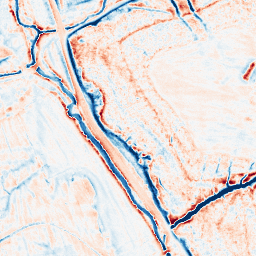
Category: edge_preserving
Decomposition family: anisotropic_diffusion
Decomposition parameters: iterations: 50
kappa: 10
gamma: 0.1
Upsampling method: quadratic
Upsampling parameters: scale: 4
Upsampling scale: 4